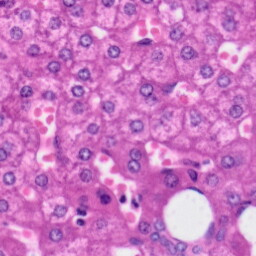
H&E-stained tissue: Liver